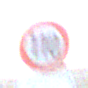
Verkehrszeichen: Geschwindigkeit110
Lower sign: ZeitangabenMitBeschraenkungAufWochentage8
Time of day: SunriseSunset
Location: Outdoor (Beach)
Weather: PartlyCloudy
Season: NotSpecified
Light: Natural